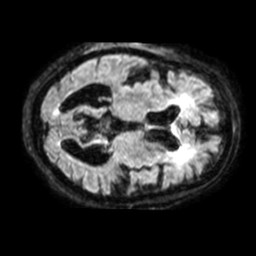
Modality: FLAIR
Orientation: axial
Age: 82
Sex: female
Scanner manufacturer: philips
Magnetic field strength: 1.5 T
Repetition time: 4.8 s
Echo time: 0.3363 s